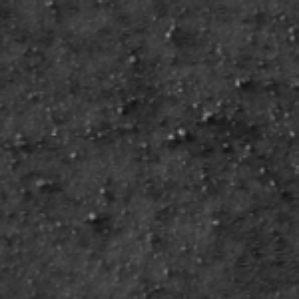
Label: frost